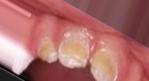
Condition: Caries